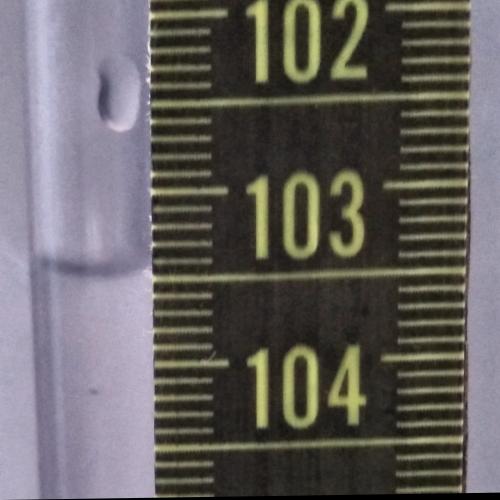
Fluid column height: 103.5 cm